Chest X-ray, AP view. Patient: 52 years old, sex M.
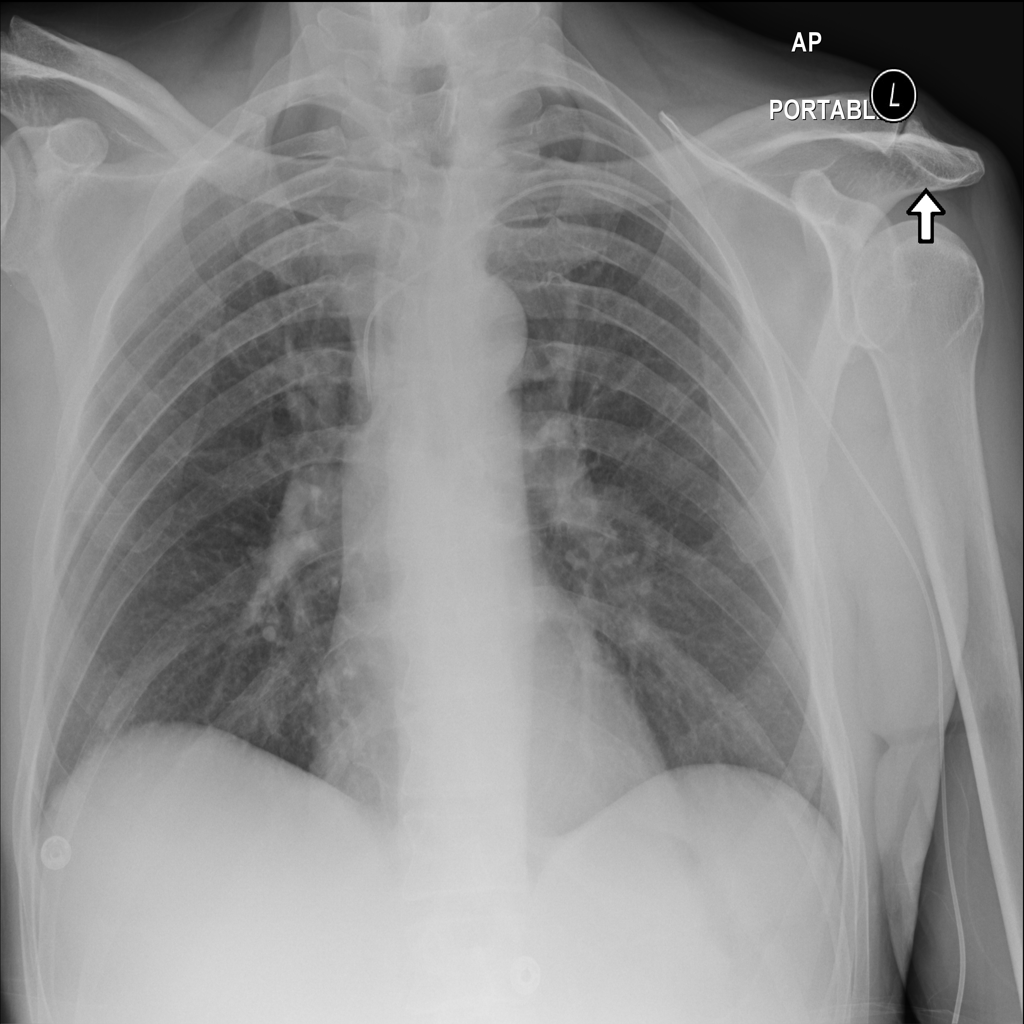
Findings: No Finding